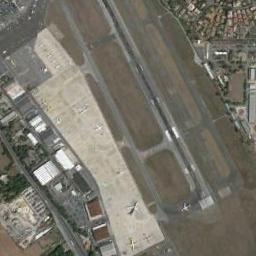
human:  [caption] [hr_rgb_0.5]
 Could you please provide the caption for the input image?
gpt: There are several planes on the tarmac with two runways in the airport .

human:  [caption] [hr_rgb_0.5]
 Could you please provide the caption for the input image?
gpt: The airport was built in the middle of lush vegetation .

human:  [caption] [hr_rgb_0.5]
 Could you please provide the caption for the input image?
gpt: A complex airport with many runways and buildings is surrounded by a residential area .

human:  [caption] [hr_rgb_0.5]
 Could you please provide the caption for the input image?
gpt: An airport with some parallel runways and buildings on the lawn and some planes parked in a large flat on the airport .

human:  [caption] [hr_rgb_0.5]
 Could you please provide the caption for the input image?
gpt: The airfield has a large space .